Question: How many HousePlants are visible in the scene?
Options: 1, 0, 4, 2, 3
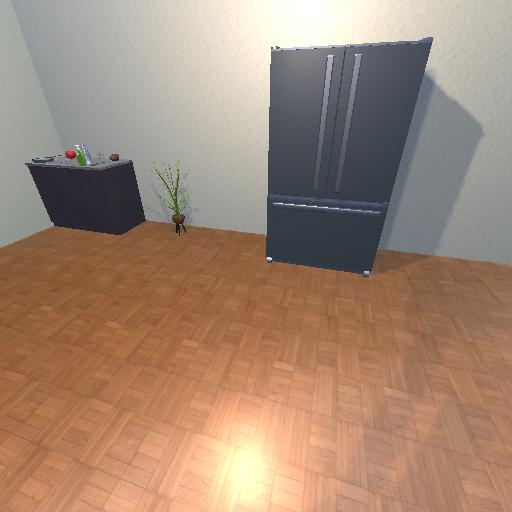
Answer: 1